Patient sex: M
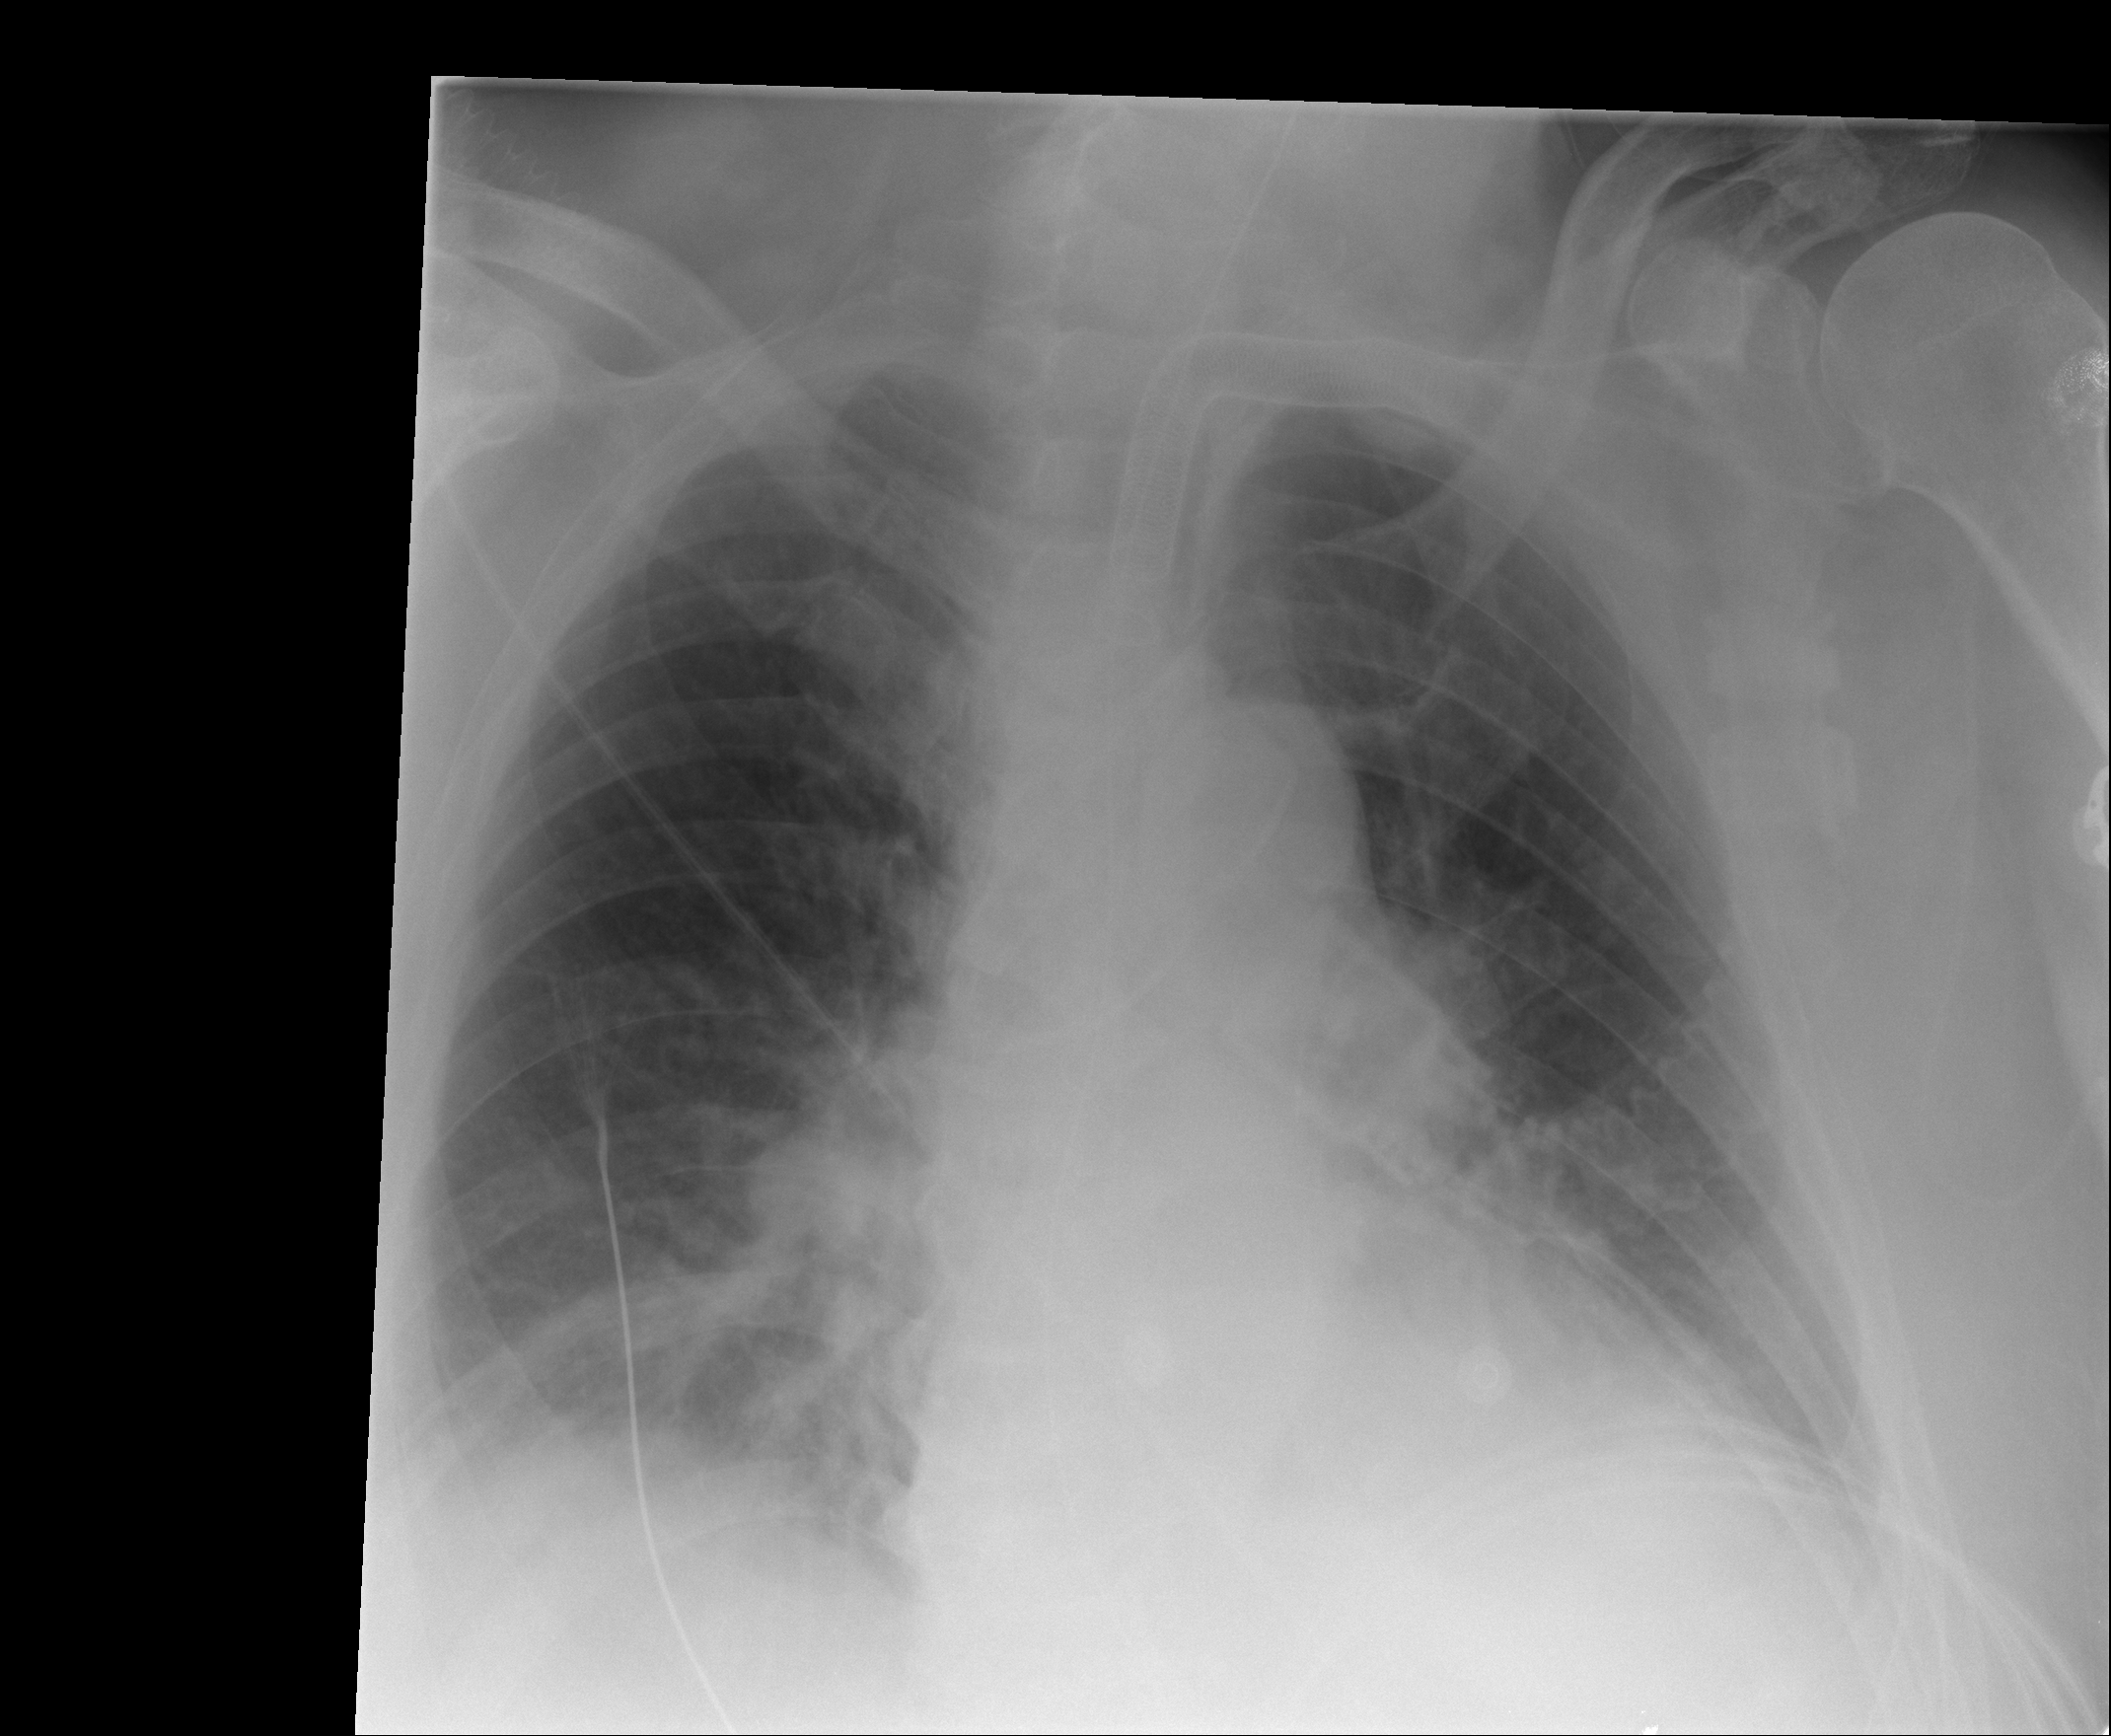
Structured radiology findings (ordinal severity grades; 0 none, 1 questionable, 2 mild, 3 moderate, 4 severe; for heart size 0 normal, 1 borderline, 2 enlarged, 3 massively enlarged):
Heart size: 1
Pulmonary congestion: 1
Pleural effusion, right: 2
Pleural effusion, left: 2
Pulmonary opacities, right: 2
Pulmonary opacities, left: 0
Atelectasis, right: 2
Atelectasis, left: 2